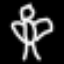
Label: angel